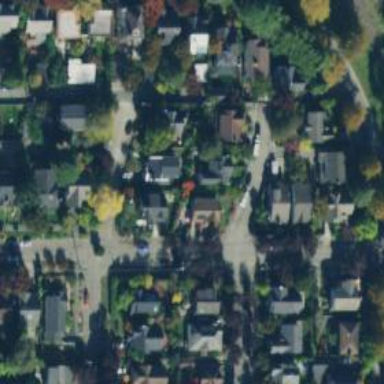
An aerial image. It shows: Residential road.